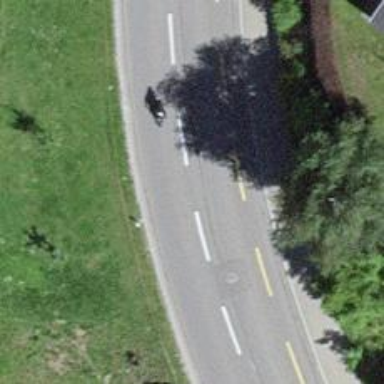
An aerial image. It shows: Secondary road with asphalt surface.